Question: How do I create a toolbar that is merged with the status bar at the top in iOS7, like in the Safari app? This can be easily achieved using a UINavigationBar, however, an UIToolbar is needed.

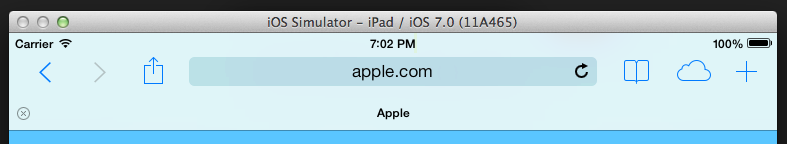
Answer: I'm assuming that you've already got a toolbar at the top, but that it's 44pts high instead of 64pts as you'd like. If that's the case, then you need to set the bar's 'barPosition' property to 'UIBarPositionTopAttached'.